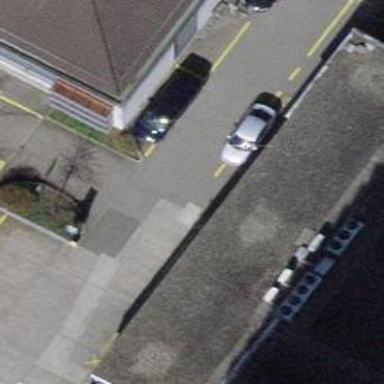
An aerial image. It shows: Road serving as parking aisle.